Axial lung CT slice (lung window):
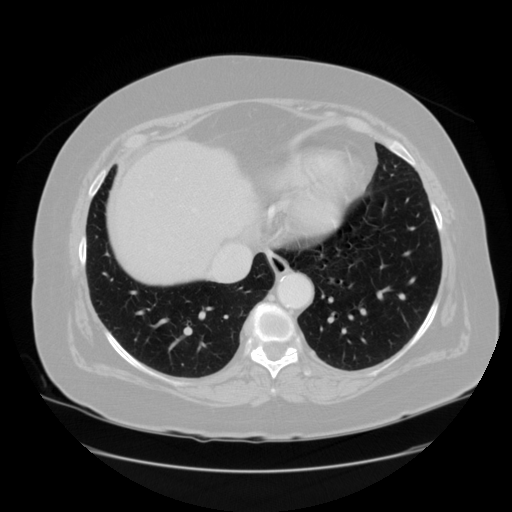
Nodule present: no